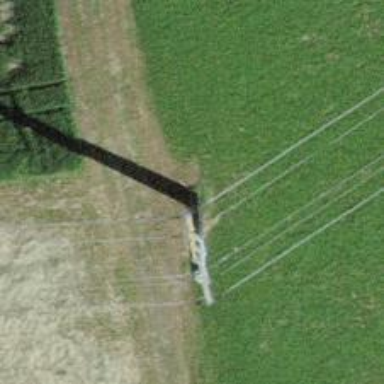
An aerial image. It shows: Power line is depicted.